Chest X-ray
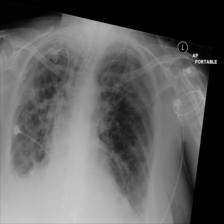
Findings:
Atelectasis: negative
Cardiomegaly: negative
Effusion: negative
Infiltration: positive
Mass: negative
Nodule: negative
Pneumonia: negative
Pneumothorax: negative
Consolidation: negative
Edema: negative
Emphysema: negative
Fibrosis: negative
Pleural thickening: negative
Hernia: negative